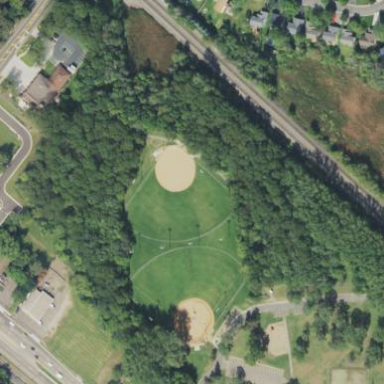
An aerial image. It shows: Softball pitch for leisure and sport activities.